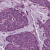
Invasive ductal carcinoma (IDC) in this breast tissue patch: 1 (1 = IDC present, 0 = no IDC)